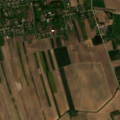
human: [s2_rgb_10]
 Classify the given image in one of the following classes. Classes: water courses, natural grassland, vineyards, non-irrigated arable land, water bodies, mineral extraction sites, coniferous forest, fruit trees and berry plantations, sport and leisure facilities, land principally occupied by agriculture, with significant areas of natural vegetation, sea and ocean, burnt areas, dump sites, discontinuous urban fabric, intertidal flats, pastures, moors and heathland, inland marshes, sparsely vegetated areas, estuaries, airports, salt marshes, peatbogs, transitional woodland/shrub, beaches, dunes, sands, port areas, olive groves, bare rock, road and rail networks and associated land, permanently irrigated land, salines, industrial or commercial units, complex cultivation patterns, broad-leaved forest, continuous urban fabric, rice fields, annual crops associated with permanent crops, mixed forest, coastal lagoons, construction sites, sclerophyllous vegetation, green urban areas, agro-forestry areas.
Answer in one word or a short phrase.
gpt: discontinuous urban fabric, non-irrigated arable land, complex cultivation patterns